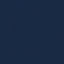
Land use / land cover class: SeaLake